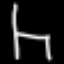
Label: chair